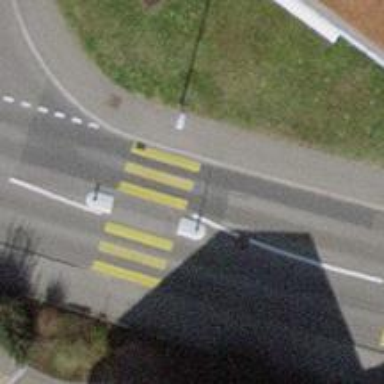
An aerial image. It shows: Crossing with island in the road.